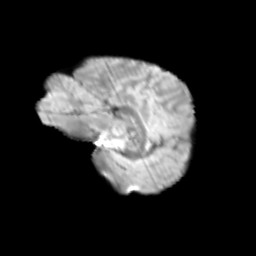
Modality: T2w
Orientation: sagittal
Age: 11
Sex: male
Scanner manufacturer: siemens
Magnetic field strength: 3 T
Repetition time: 3.8 s
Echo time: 0.07 s